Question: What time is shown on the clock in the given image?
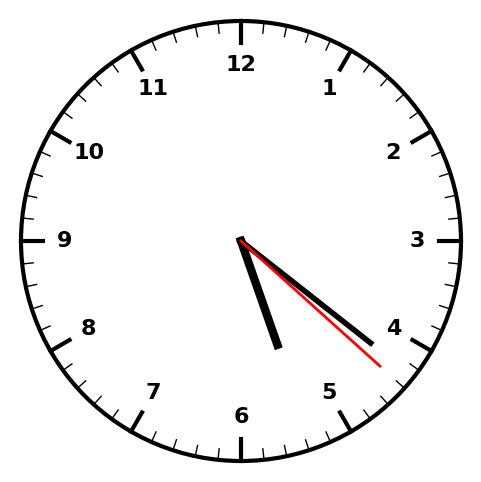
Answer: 05:21:22